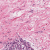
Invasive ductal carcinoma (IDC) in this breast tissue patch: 0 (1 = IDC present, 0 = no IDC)